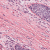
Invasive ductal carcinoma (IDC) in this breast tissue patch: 0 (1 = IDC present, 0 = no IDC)